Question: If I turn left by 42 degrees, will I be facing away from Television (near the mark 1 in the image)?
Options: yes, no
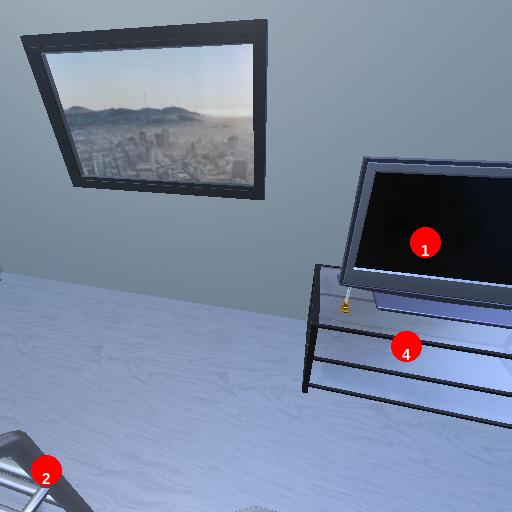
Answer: yes